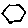
Label: hexagon